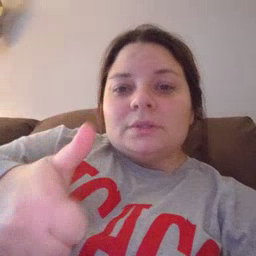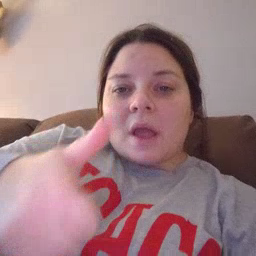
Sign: yourself